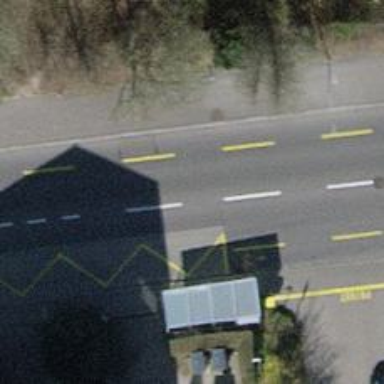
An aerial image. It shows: Public transport stop position.